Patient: sex M, age 57
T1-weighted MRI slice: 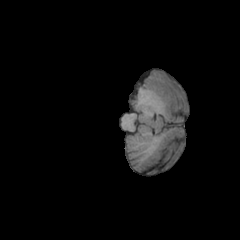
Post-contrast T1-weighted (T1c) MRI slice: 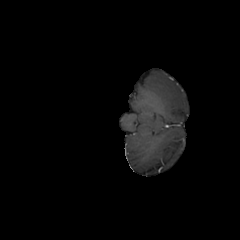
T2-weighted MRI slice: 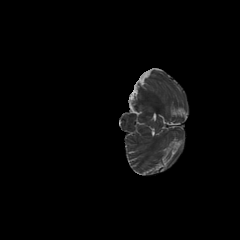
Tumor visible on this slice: no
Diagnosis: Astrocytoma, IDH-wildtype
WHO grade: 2